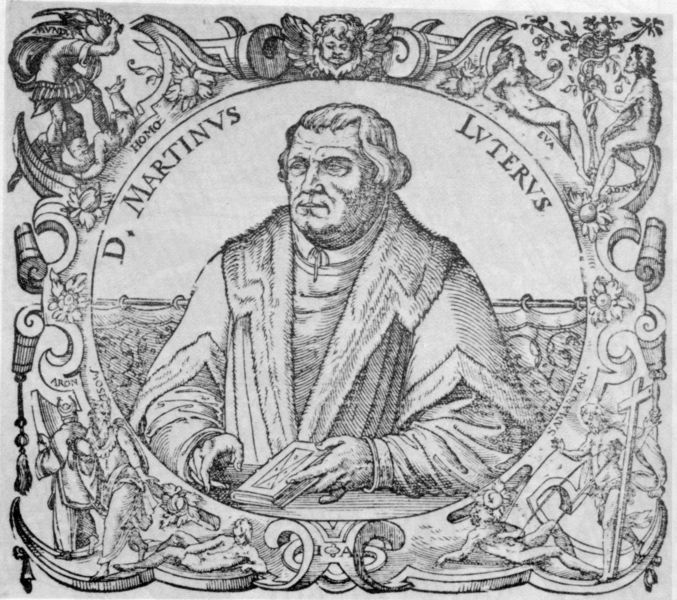
Titel: Bildnis des Martin Luther
Künstler: Jost Amman
Institution: (Seriendruck)
Schlagwörter: baum, flügel, kopf, mann, nackt, schatten, weiß, landschaft, menschen, frisur, grau, haar, licht, mund, nase, ohr, schwarz, tisch, zeichnung, blick, ornament, schleife, hemd, augen, bibel, falten, hermelin, kragen, mensch, pelz, rahmen, ärmel, bild, bildnis, herr, hände, portrait, porträt, vorhang, kirche, haare, mantel, lippen, nlick, kreis, oval, pony, rund, rundbild, engel, putto, ranken, apfel, schrift, fahne, flagge, grafik, graphik, figuren, floral, maler, nackte, adam, eva, paradies, geflecht, buch, medaillon, ringe, kreuz, druck, schraffur, radierung, stich, künstler, schwarzweiß, kranz, voluten, medallion, christus, teufel, mönch, luther, apfelbaum, gelehrter, putten, kupferstich, latein, evangelisch, martin, bartlos, martin luther, feist, rollwerk, vorhangstange, homo, fesit, lupferstich, metin, krein, homo eva